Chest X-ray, PA view. Patient: 35 years old, sex F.
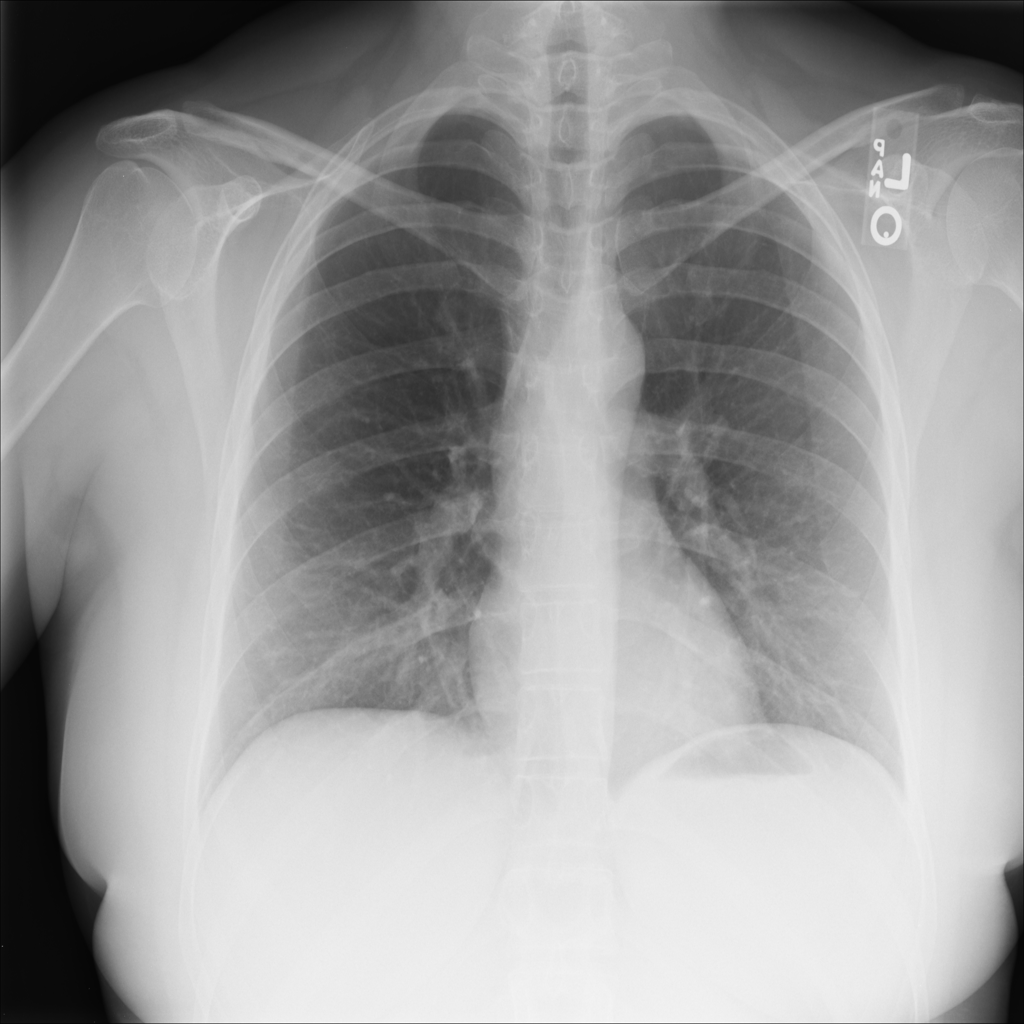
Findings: No Finding